Question: i'm about to create a set of tools for android. That tools needed to track a group of people, one app for observing weight loss, other for controlling fitness activities of the same people etc. I think the most productive way to do that - using same database for all apps, i guess using content provider over db is good idea. Is there a common way to do such of things?
What about making dummy application for db and content provider and installing it as a dependency when one of that tools will run first time?
PS sorry for my English
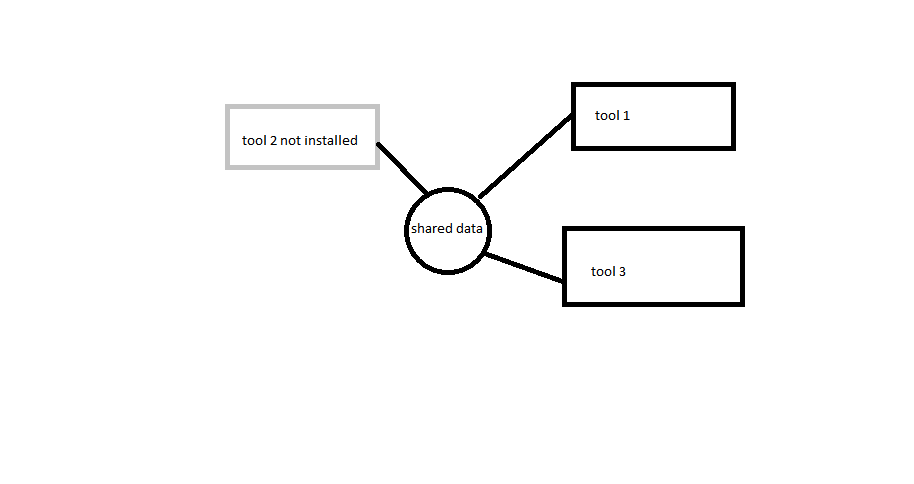
Answer: 1) If you install the content provider with one of your apps, the user could try to install the second app (without the provider) first. You have no control over that. And if the user uninstalls the app with the content provider, the other apps would be useless.
2) You can't put the provider in all the apps, because you cannot have a several apps installing a content provider with the same Authority.
3) You can install the Content Provider as a separate app:
'''
<manifest xmlns:android="http://schemas.android.com/apk/res/android"
package="org.example.cntntprvdr"
android:versionCode="1"
android:versionName="1.0" >
<application >
<provider
android:name="org.example.cntntprvdr.BookProvider"
android:authorities="org.example.cntntprvdr.BookProvider" >
</provider>
</application>
</manifest>
'''
Then the user can install the apps in the order they want, and can uninstall an app, and the other one would still access the content provider. An "advantage" of this may be that since the content provider doesn't have an app icon, is less likely that the user try to uninstall it. But still you have to ensure that the content provider is installed.
To be honest I haven't found a proper solution for this kind of situations, I'm talking about a google recommendation or best practices. What i've found is this --> <URL> Which attempts to solve the scenario where you put the content provider in all of your apps. I haven't tested it, but you can give it a try.